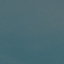
Label: SeaLake